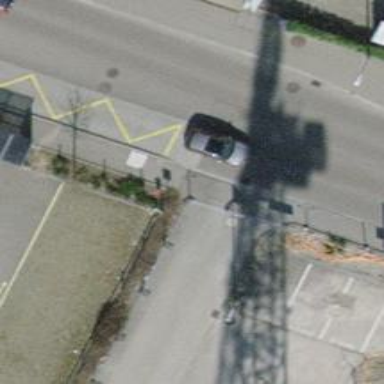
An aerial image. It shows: Platform with shelter for public transport.